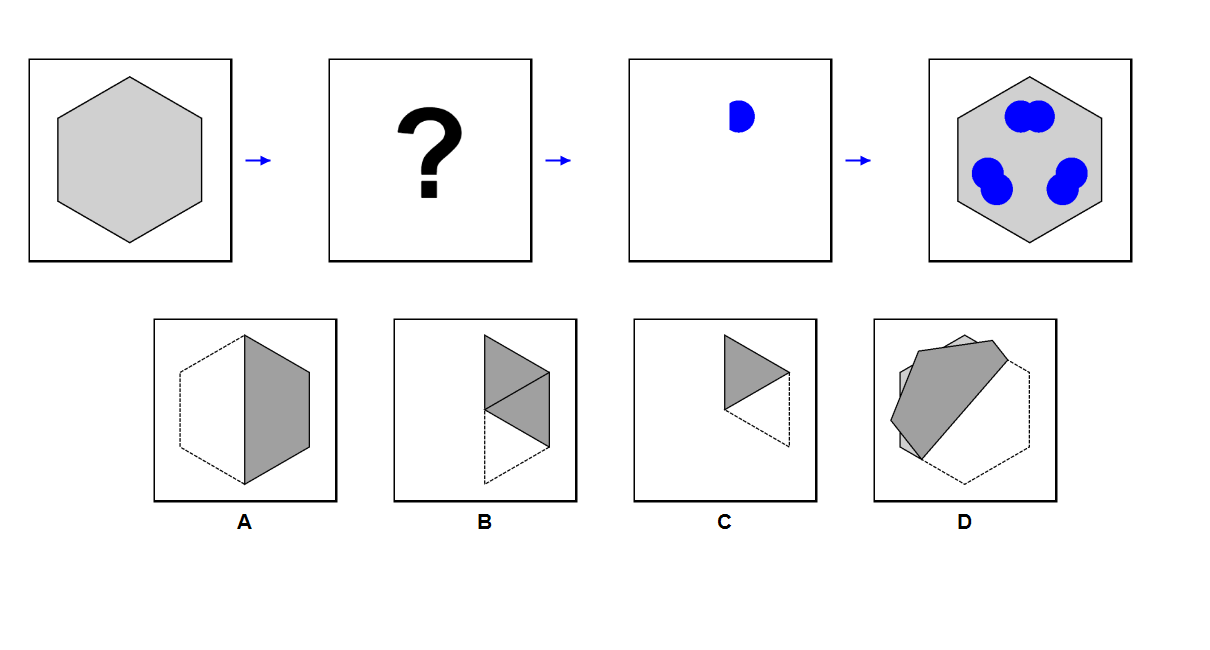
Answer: D